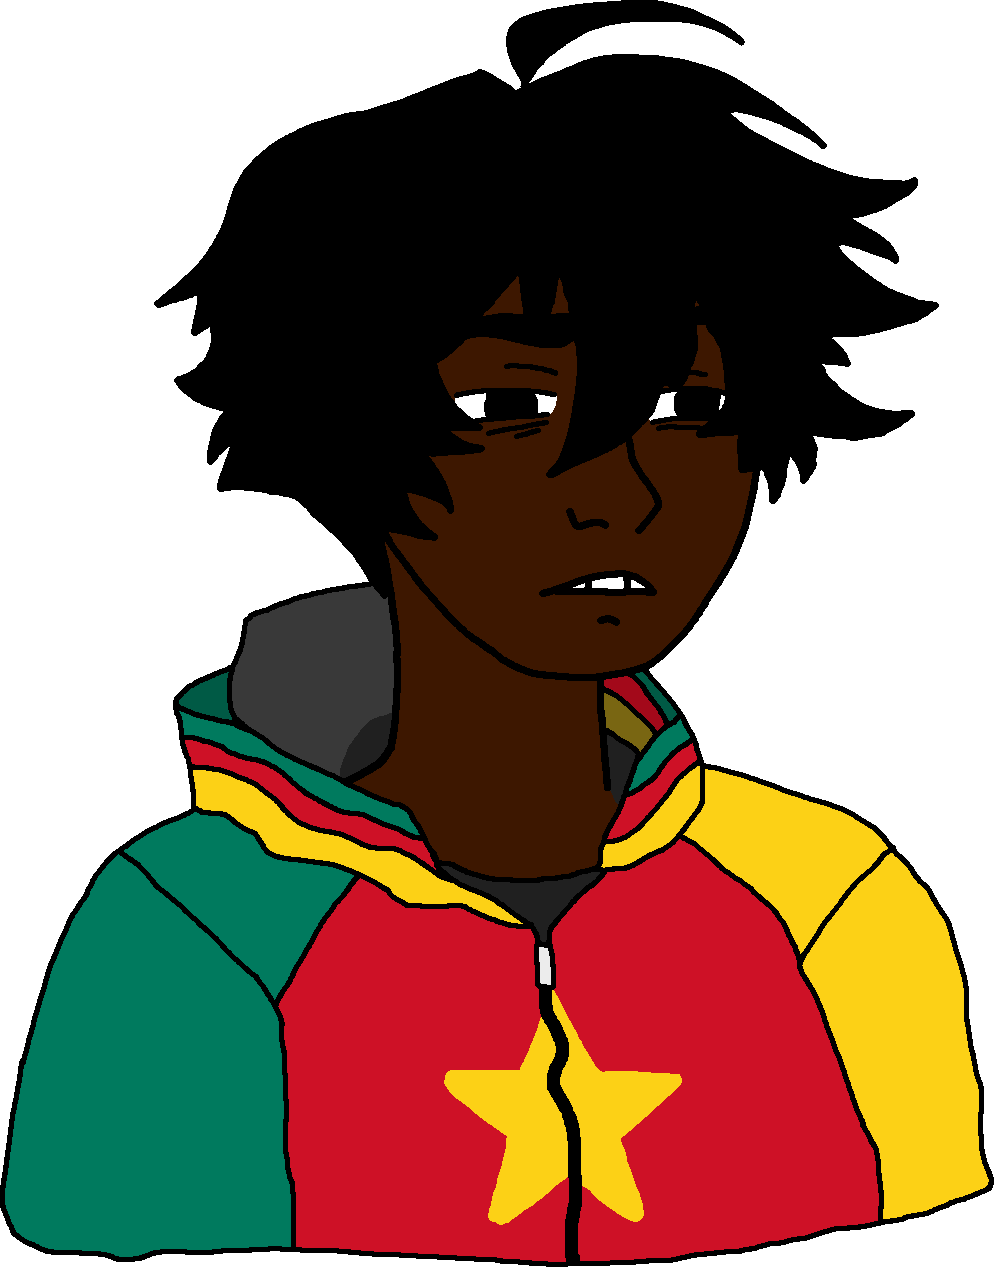
Label: 5_Twinkjak